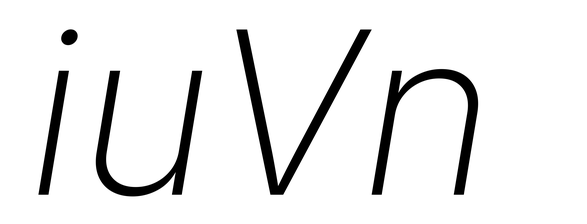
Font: Inter-Italic_ExtraLight_Italic